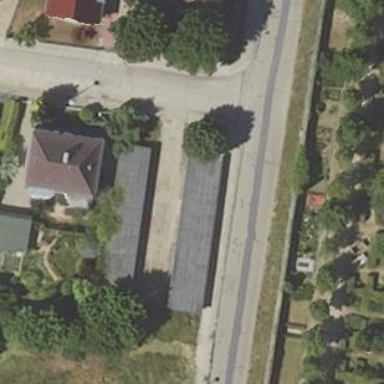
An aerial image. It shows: Area designated for garages.